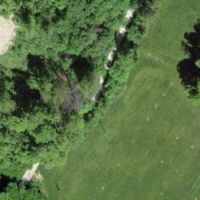
EUNIS habitat code: 25
Species observed at this site:
Lathyrus vernus
Acer pseudoplatanus
Dioscorea communis